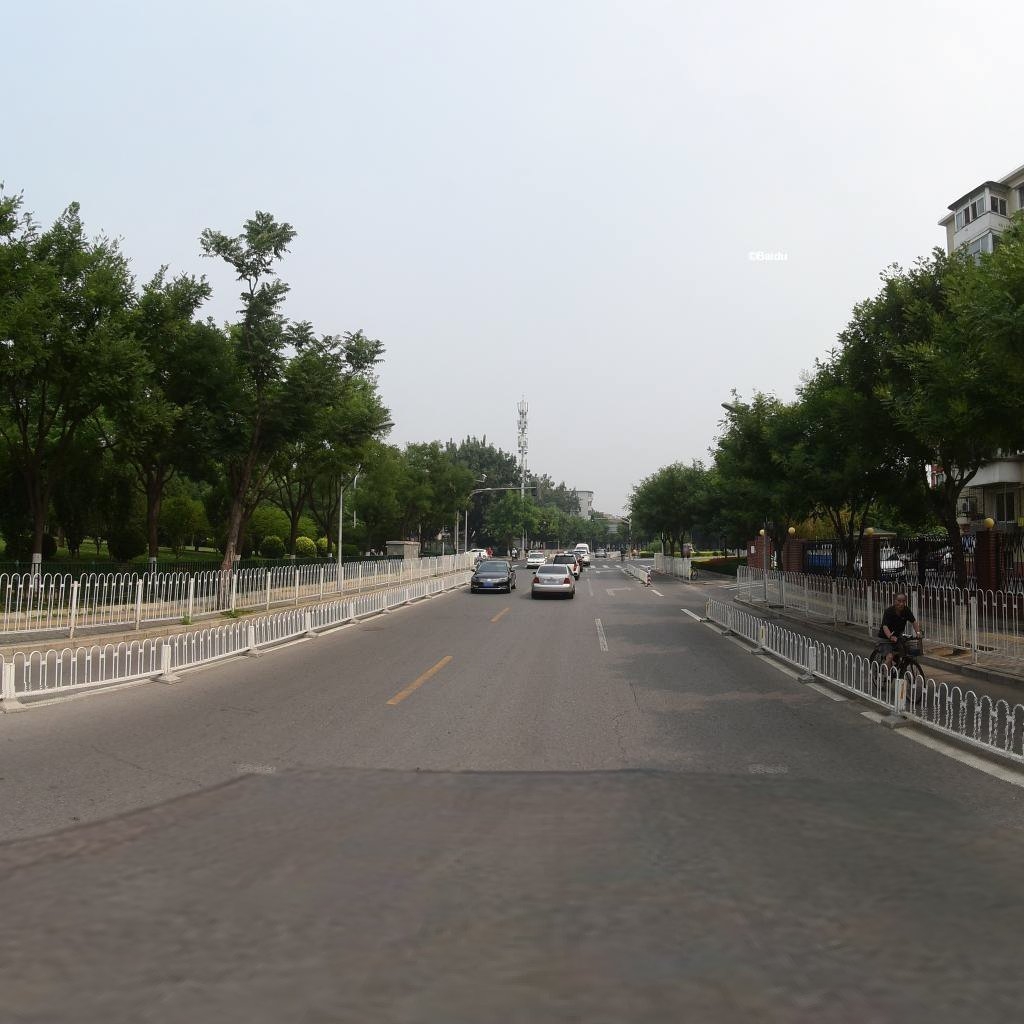
Region: Dongcheng
Road damage annotations: transverse crack, longitudinal crack, manhole cover